Field crop: tomato
Growth stage: 1
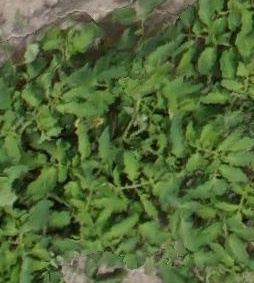
Species: tomato